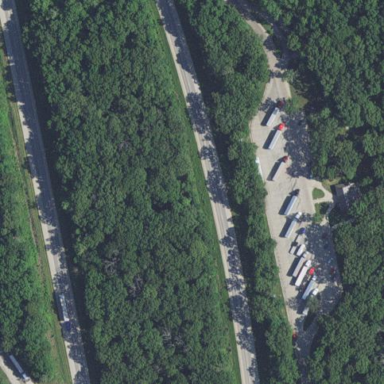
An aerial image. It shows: Rest area on the road.